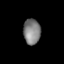
Tissue: lung
Cell type: Epithelial cells
Senescence score: 0.2145
Nuclear area (px): 425
Mean DAPI intensity: 127.696